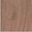
Piece: xx